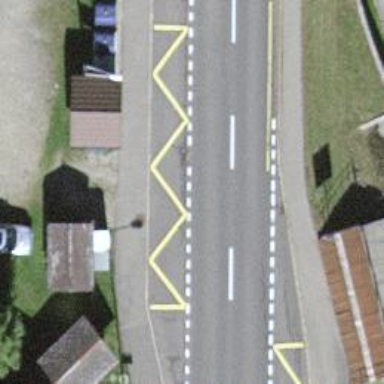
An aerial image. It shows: Bus stop with stop position for public transport.